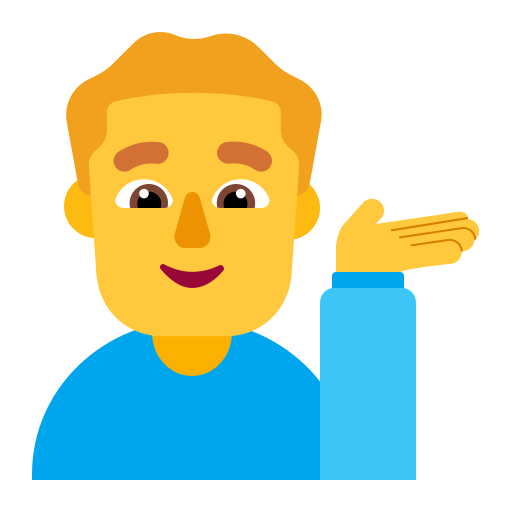
man tipping hand flat default